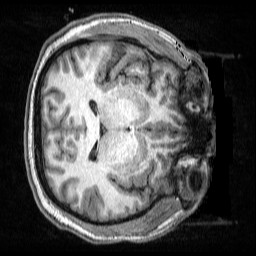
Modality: T1w
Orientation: axial
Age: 28
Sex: male
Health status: ill
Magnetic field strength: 3 T
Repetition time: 2.53 s
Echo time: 0.00331 s